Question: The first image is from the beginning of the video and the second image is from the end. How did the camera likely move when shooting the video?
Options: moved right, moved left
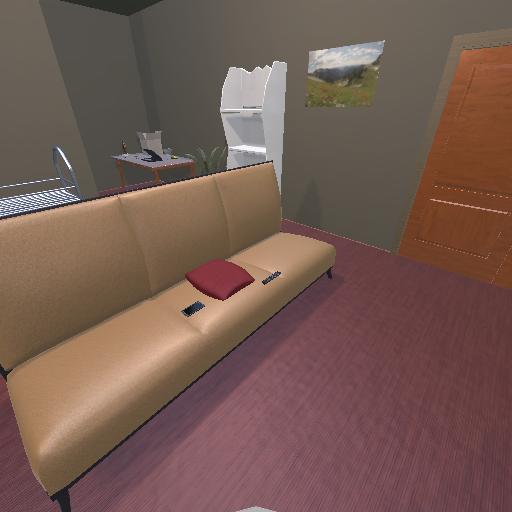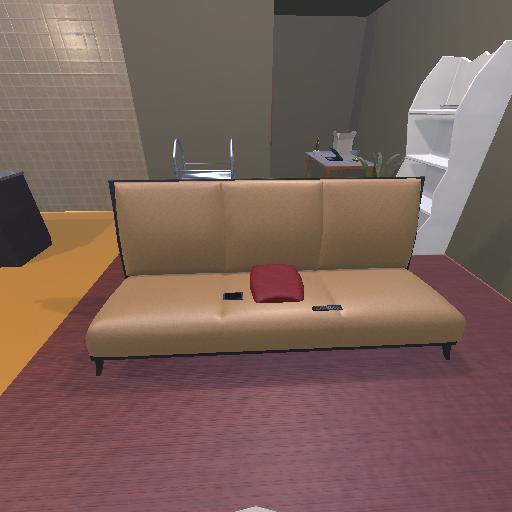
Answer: moved right